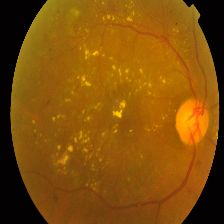
Diabetic retinopathy grade: Proliferative DR